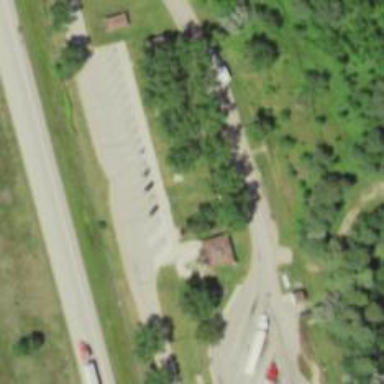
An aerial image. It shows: Rest area along the road.